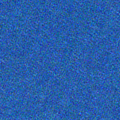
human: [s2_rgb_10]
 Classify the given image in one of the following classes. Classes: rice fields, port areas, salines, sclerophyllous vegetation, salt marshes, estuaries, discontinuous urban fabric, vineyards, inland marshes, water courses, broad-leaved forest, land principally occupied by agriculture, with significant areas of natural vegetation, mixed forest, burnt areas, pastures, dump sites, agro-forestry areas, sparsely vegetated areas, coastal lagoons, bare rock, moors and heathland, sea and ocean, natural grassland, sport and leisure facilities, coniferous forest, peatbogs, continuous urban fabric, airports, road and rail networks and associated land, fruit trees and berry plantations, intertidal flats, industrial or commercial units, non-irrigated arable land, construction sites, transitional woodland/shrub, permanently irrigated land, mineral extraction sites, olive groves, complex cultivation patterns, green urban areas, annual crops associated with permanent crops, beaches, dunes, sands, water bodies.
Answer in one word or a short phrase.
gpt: sea and ocean